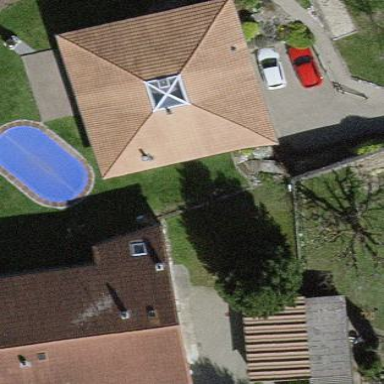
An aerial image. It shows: Simple house.